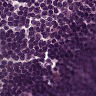
Metastatic tissue present: no